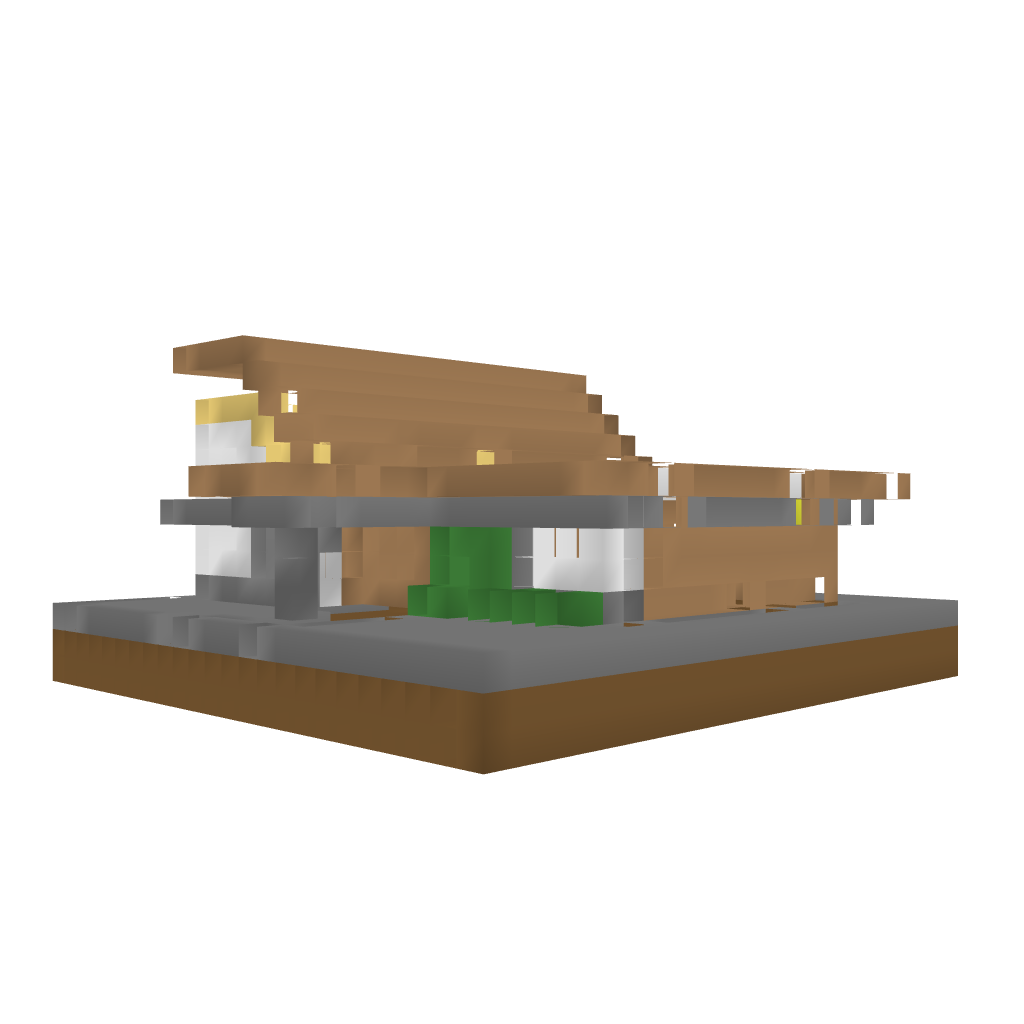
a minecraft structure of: Modern House 001 bad low quality